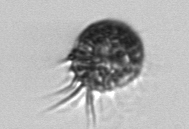
Label: Ciliophora